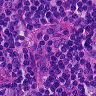
Metastatic tissue present: no